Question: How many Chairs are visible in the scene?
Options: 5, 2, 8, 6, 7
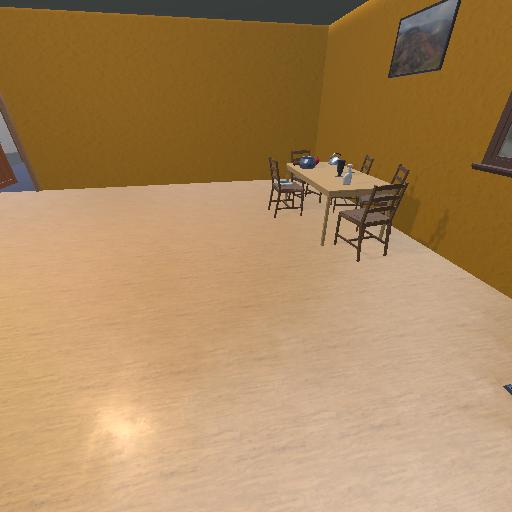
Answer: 5